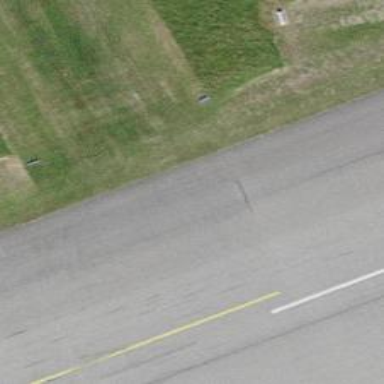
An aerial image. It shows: Taxiway at the airport covered with grass.